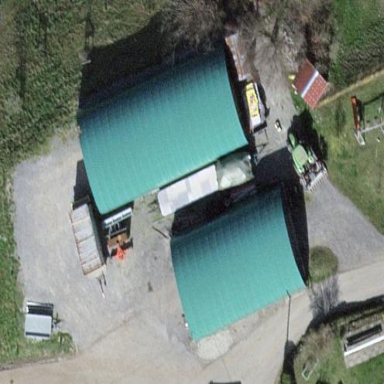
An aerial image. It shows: Building with round-shaped roof.